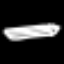
Label: pencil